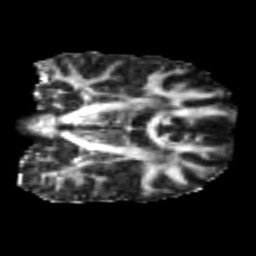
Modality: FA
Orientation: coronal
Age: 24
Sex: female
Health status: healthy
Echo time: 0.074 s